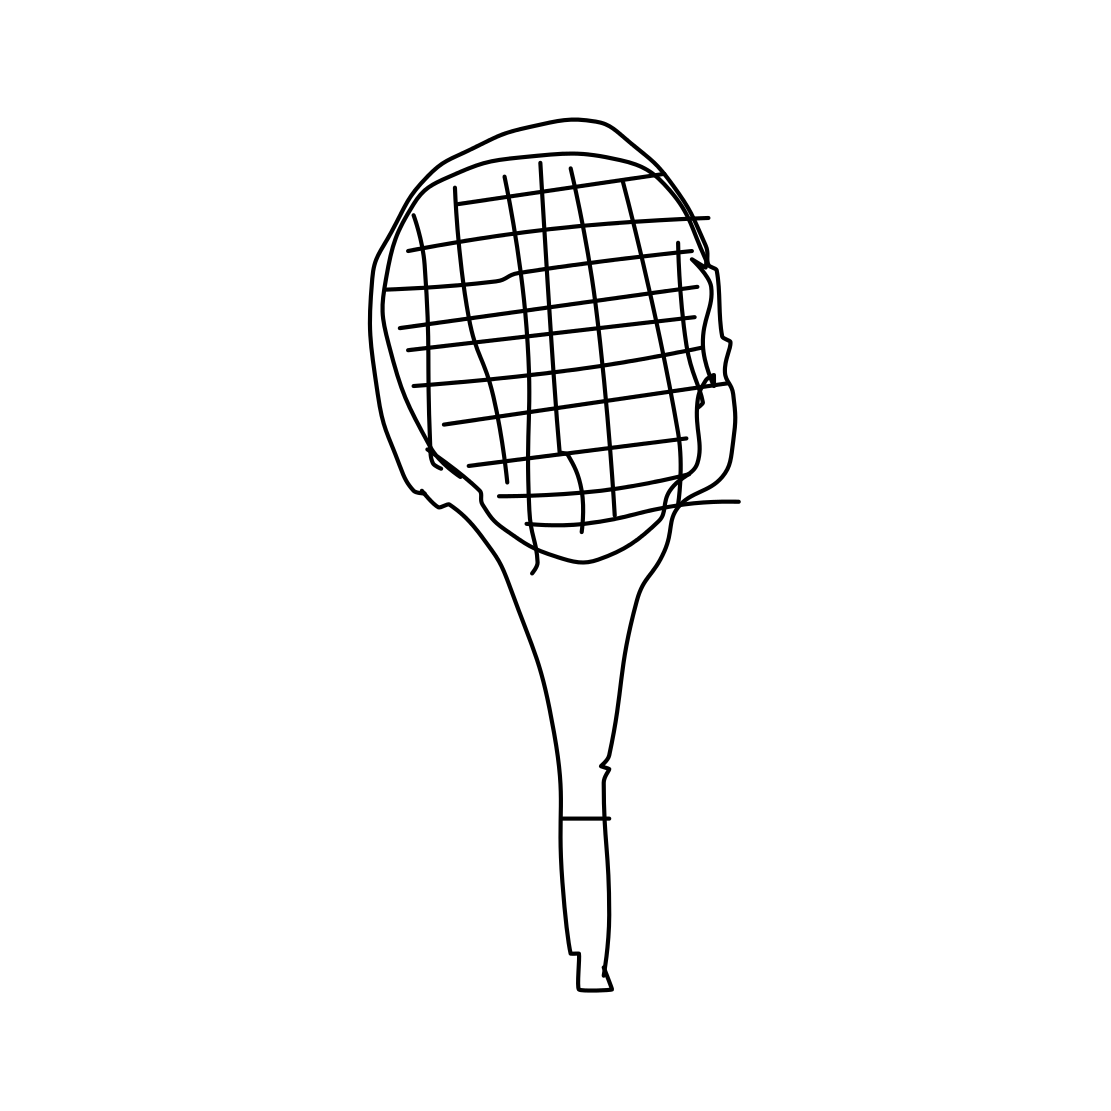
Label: tennis-racket